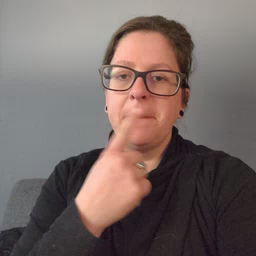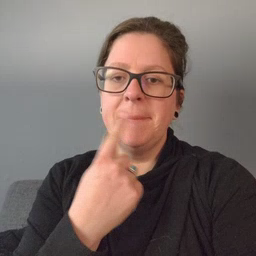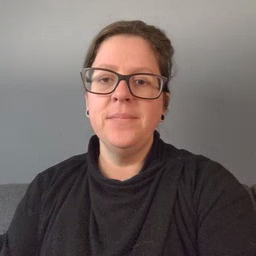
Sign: lips